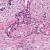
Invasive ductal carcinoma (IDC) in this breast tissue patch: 1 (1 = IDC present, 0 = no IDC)